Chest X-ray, AP view. Patient: 36 years old, sex F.
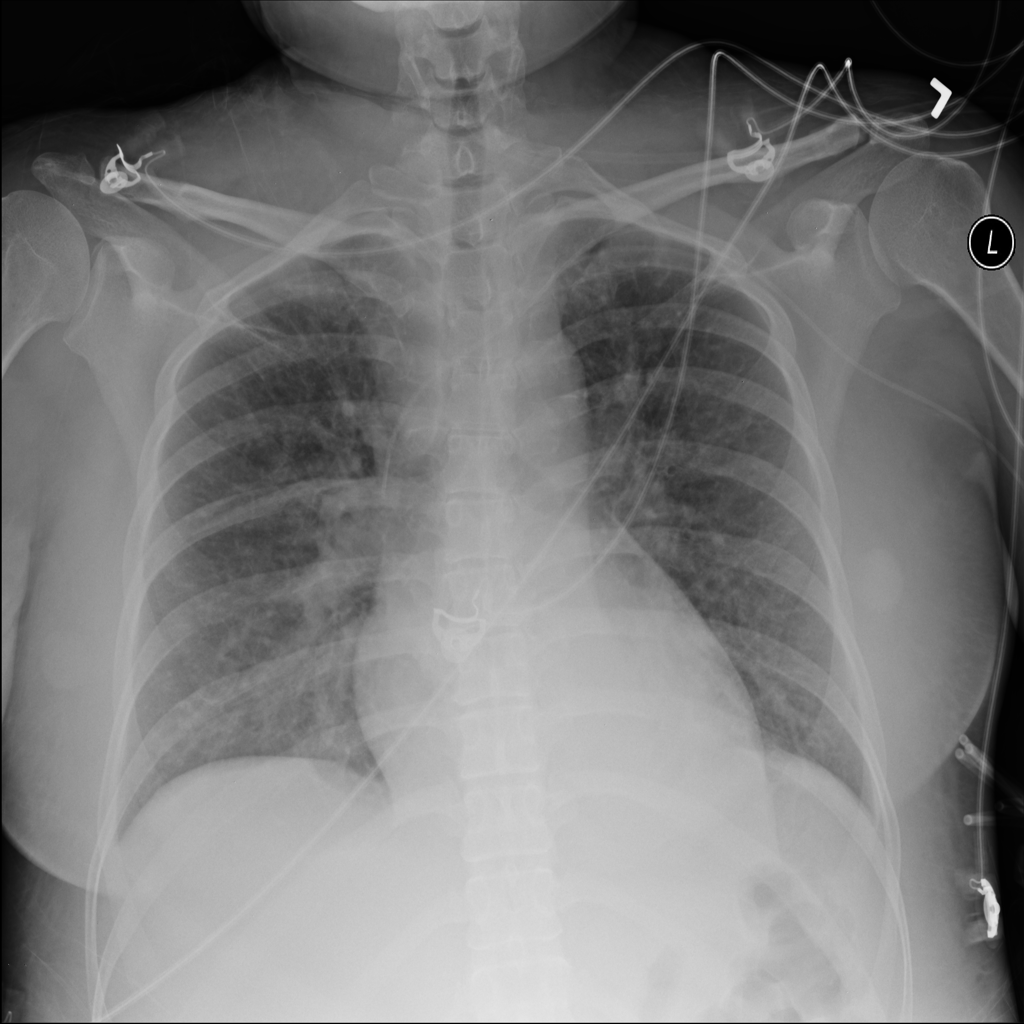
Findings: No Finding